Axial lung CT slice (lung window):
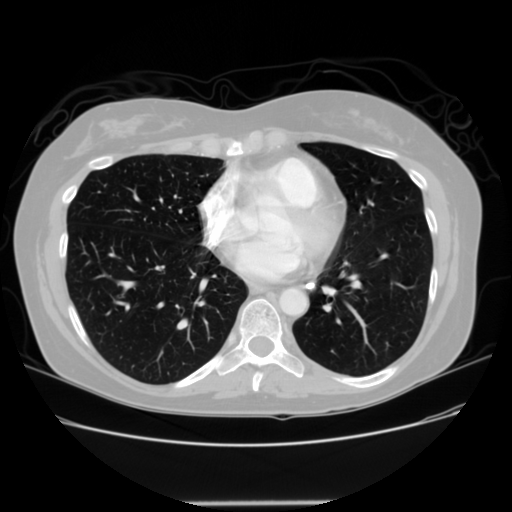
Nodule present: no